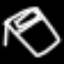
Label: bed